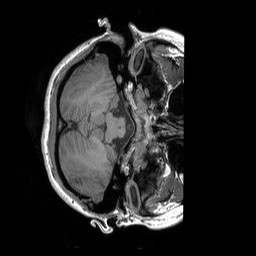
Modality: T1w
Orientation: axial
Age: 19
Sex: female
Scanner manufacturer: siemens
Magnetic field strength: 3 T
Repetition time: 1.9 s
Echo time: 0.00243 s